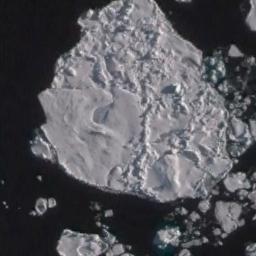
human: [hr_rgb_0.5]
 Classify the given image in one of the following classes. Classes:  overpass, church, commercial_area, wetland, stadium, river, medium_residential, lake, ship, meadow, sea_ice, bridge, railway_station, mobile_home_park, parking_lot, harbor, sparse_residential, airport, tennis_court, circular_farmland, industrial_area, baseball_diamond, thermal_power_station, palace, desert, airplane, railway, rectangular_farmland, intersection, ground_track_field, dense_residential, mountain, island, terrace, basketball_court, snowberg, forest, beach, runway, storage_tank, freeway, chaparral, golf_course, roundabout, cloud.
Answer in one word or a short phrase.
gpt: sea_ice